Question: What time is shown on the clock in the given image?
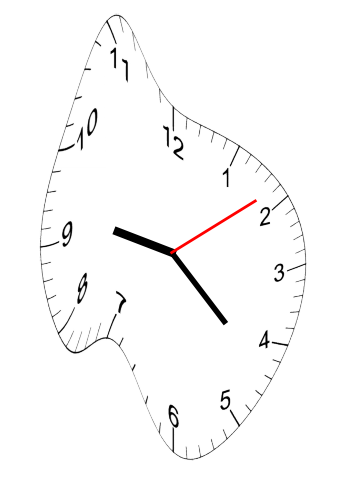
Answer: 09:22:09